Question: I have a simple navbar with 3 textual links, a search bar and a dropdown with more links, as seen in the jsfiddle here
<URL>
<URL>
'''
<div class="navbar navbar-fixed-top ">
<div class="navbar-inner " style="padding:3px;">
<div class="container navbar_container" style=" margin-left: 50px; "> <a class="btn btn-navbar" data-toggle="collapse" data-target=".nav-collapse">
<span class="icon-bar"></span>
<span class="icon-bar"></span>
<span class="icon-bar"></span>
</a>
<a class="brand" href="/" style=" padding: 0; width: 185px; ">
LOGO
<div class="sprite-logos "></div>
</a>
<div class="nav-collapse collapse ">
<ul class="nav">
<li id="loading-indicator" style="margin-top: 8px; visibility: hidden;">
<div></div>
</li>
<li class="divider-vertical"></li>
<li class="nav_option"><a href="/Link1"><i class="icon-envelope"> </i> Link num 1 </a>
</li>
<li class="nav_option"><a href="/Link2"><i class="icon-envelope"> </i> Link num 2</a>
</li>
<li><a href="/Link3"><i class="icon-envelope"> </i> Link num 3</a>
</li>
<li class="divider-vertical"></li>
<form accept-charset="UTF-8" action="/home" class="navbar-search pull-left" method="get">
<div style="margin:0;padding:0;display:inline">
<input name="utf8" type="hidden" value="">
</div> <span class="icon-search" style="position:relative;vertical-align: middle;left:27px;"></span>
<input class="input-medium search-query" id="q" name="q" placeholder="Search" required="required" style="padding-left:29px" type="text">
</form>
</ul>
<ul class="nav pull-right">
<li>
<div> <a href="/red" class="btn btn-danger">RED</a>
</div>
</li>
<li class="dropdown"> <a href="#" class="dropdown-toggle" data-toggle="dropdown">
Jimmy bob
<b class="caret"></b>
</a>
<ul class="dropdown-menu">
<li><a href="/Link"><i class="icon-envelope"> </i> Link</a>
</li>
<li><a href="/Link"><i class="icon-envelope"> </i> Link</a>
</li>
<li><a href="/Link"><i class="icon-envelope"> </i> Link</a>
</li>
<li class="divider"></li>
<li> <a href="/Link"><i class="icon-envelope"> </i> Link</a>
</li>
<li class="divider"></li>
<li> <a href="Link" data-method="delete" rel="nofollow"><i class="icon-envelope"> </i> Link</a>
</li>
</ul>
</li>
</ul>
</div>
</div>
</div> <span class="sprite_loader"></span>
</div>
'''
when resizing, one of the sizes causing the nabvar to shift and make 2 rows, as in the picture below

I can't shorten Link1,2,3 name, and the user's name could be longer.
I'd like the navbar to always be 1 row, and that if the user name (or the pull-right part) is too long to push the search form to be shorter
Is there a way to do this?
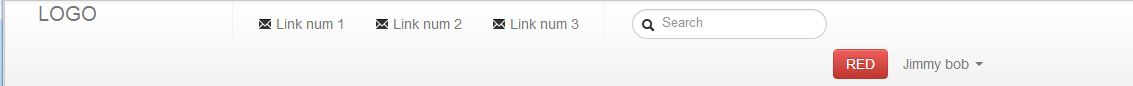
Answer: Using 'row' in a 'container' is the best practice while using Twitter Bootstrap
'''
<div class="container">
<div class="row">
// your content
</div>
</div>
'''